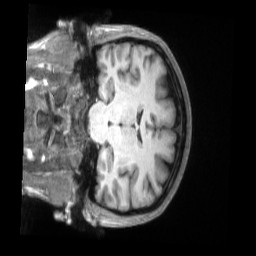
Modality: T1w
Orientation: coronal
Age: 48
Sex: female
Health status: ill
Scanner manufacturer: siemens
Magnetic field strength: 3 T
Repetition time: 2.2 s
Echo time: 0.00157 s